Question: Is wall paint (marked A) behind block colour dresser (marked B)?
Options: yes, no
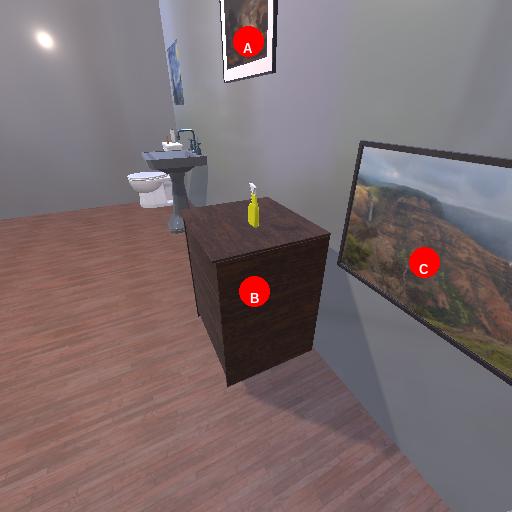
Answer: yes